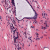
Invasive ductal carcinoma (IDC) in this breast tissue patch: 1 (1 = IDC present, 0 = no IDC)